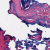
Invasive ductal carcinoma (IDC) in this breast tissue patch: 0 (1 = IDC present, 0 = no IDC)